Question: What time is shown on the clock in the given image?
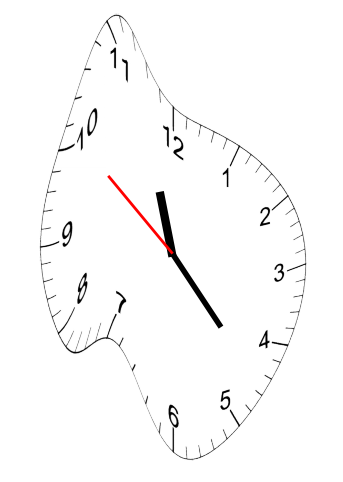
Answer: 11:22:51